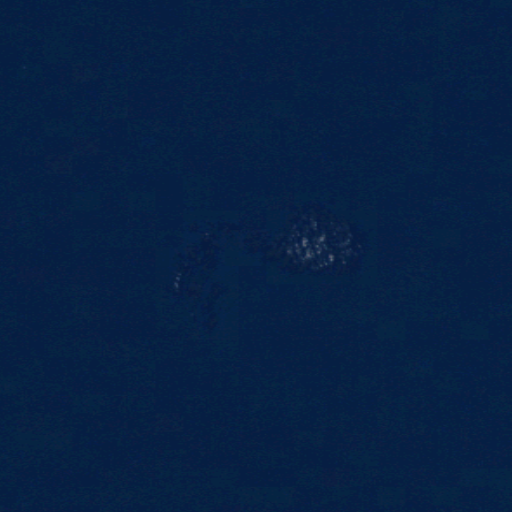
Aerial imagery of bar in Washington named Reid Rock containing only open water